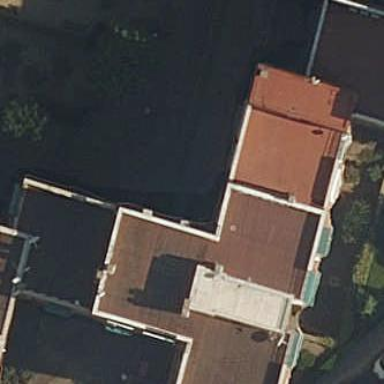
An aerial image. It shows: Image showing building with apartments.